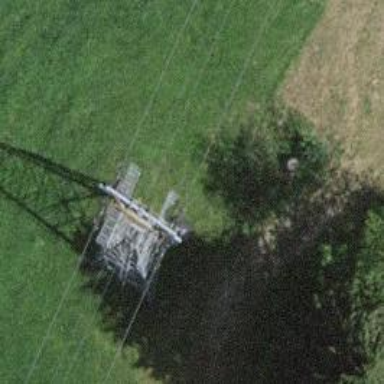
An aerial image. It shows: Pylon for aerialway.